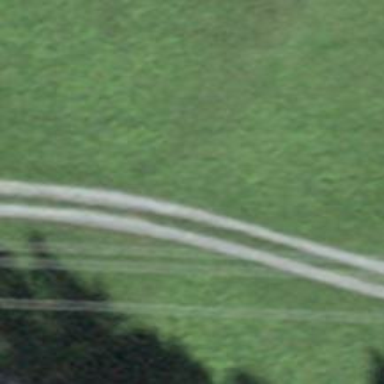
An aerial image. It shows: Track with grade 4 track type.